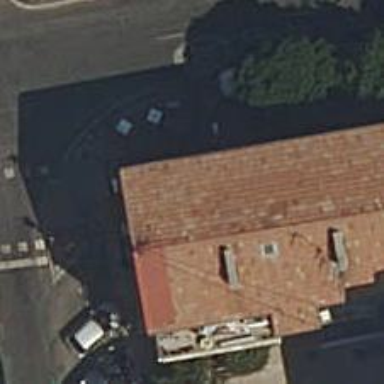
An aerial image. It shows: Bar.